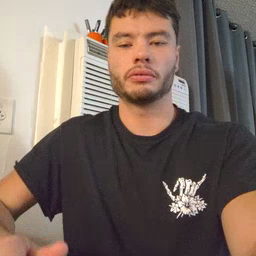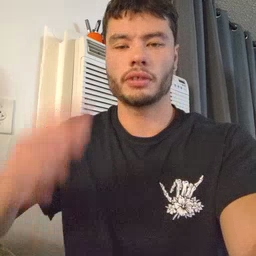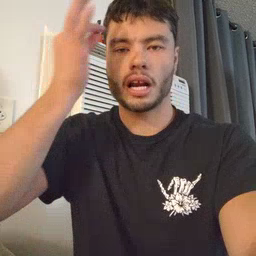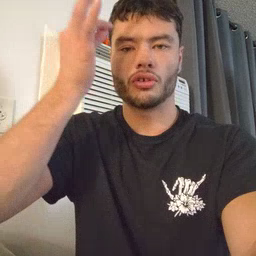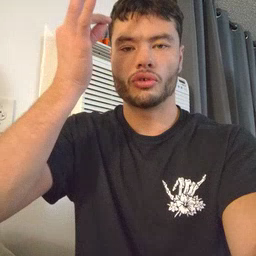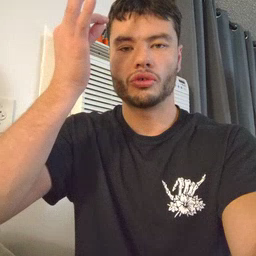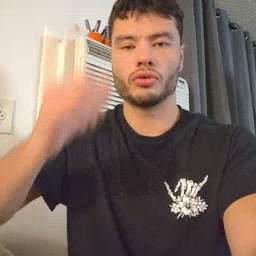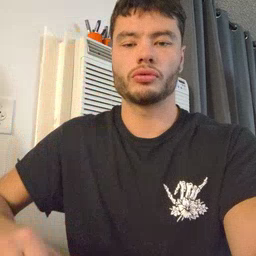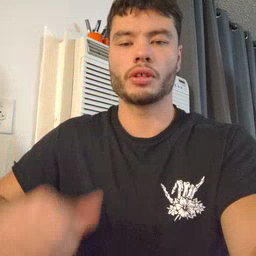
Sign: hair